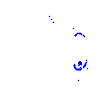
Particle: proton